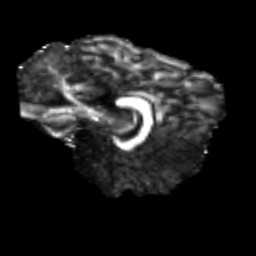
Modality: FA
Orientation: sagittal
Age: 23
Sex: female
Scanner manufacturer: siemens
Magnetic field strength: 3 T
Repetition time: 3.5 s
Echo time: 0.125 s